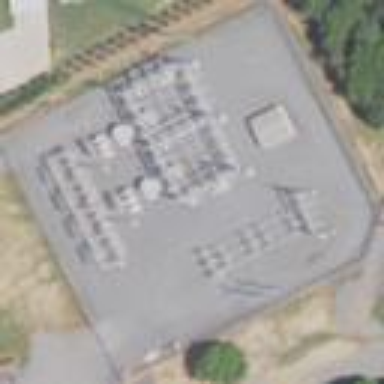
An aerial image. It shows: There is distribution substation enclosed by fence.